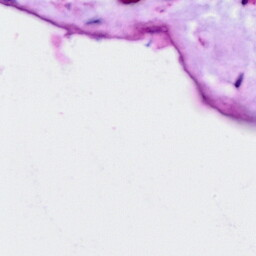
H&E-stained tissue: Ovarian